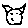
Label: cat